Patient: sex M, age 63
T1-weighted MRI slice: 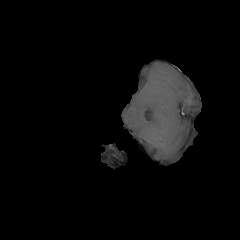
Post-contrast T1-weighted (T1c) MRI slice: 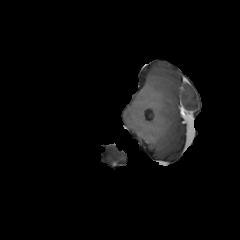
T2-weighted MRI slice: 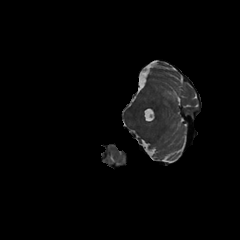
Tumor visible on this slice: no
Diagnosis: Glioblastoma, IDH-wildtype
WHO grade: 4